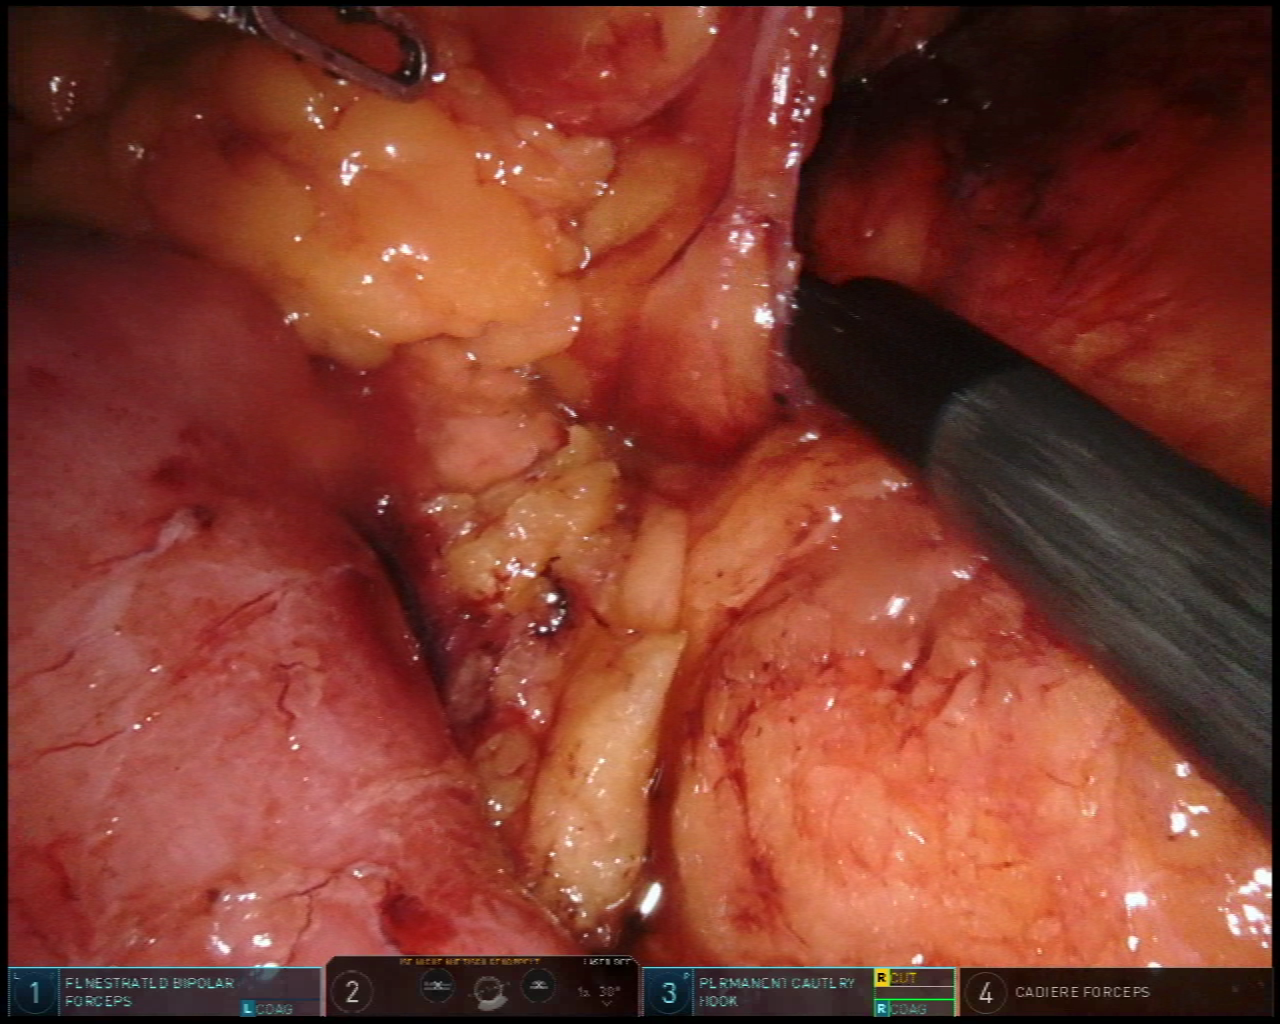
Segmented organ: pancreas
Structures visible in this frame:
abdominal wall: no
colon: no
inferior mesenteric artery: no
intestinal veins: no
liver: no
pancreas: yes
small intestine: yes
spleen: no
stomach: no
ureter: no
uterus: no
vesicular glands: no